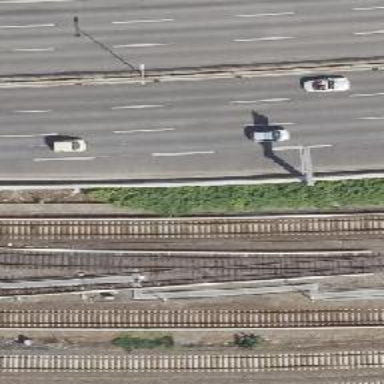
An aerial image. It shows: Light rail railway line with electrified rails.